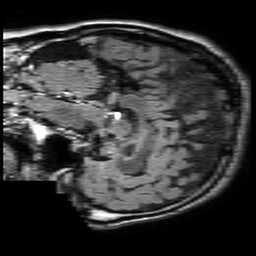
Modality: FLAIR
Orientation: sagittal
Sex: male
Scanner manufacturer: philips
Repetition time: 11 s
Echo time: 0.125 s